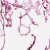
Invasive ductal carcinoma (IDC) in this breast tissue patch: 0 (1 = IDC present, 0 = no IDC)